Question: I am creating histograms by month using ggplot2. I am able to easily get the plot structured how I want, but can't seem to get the legend quite right.
Ideally I would be able to suppress the legend associated with the fill of the histograms, as that information is apparent via the facet title. I would like to have a legend for the vertical lines I'm drawing, one at zero and one at the mean for each group.
Here's some code that gets me really close, but I can't seem to get the legend to draw. In the past, I've had success with 'scale_color_manual()', but it seems to be letting me down here (i.e. I seem to be letting it down here).
'''
library(ggplot2)
set.seed(232)
## Data that are somewhat similar to mine
df = data.frame(var=c(rnorm(250, 0.5, 1),
rnorm(250, 1.1, 1),
rnorm(250),
rnorm(250, -0.8, 1)),
month=factor(c(rep('Jan', 250),
rep('Feb', 250),
rep('Mar', 250),
rep('Apr', 250)),
levels=c('Jan', 'Feb',
'Mar', 'Apr')))
## I couldn't get ggplot2 to calculate the means within an aes() call,
## so I'm calculating them myself using aggregate
means = aggregate(var ~ month, df, mean)
## Vector of colors with names I want in legend
cols = c('Zero'='black', 'Mean'='#990000')
## Current plot code that doesn't quite give me what I want.
## This is missing the legend from scale_color_manual() for the vlines
hists = ggplot(data=df) +
geom_histogram(aes(var, fill=month)) +
facet_wrap( ~ month) +
geom_vline(aes(xintercept=0, color='Zero')) +
geom_vline(aes(xintercept=var, color='Mean'), data=means) +
scale_color_manual(name='', values=cols) +
guides(fill=FALSE)
print(hists)
'''
Here's what it currently looks like without the legend. I want it like this, but with a legend for the vertical lines:

Any suggestions? Thanks!
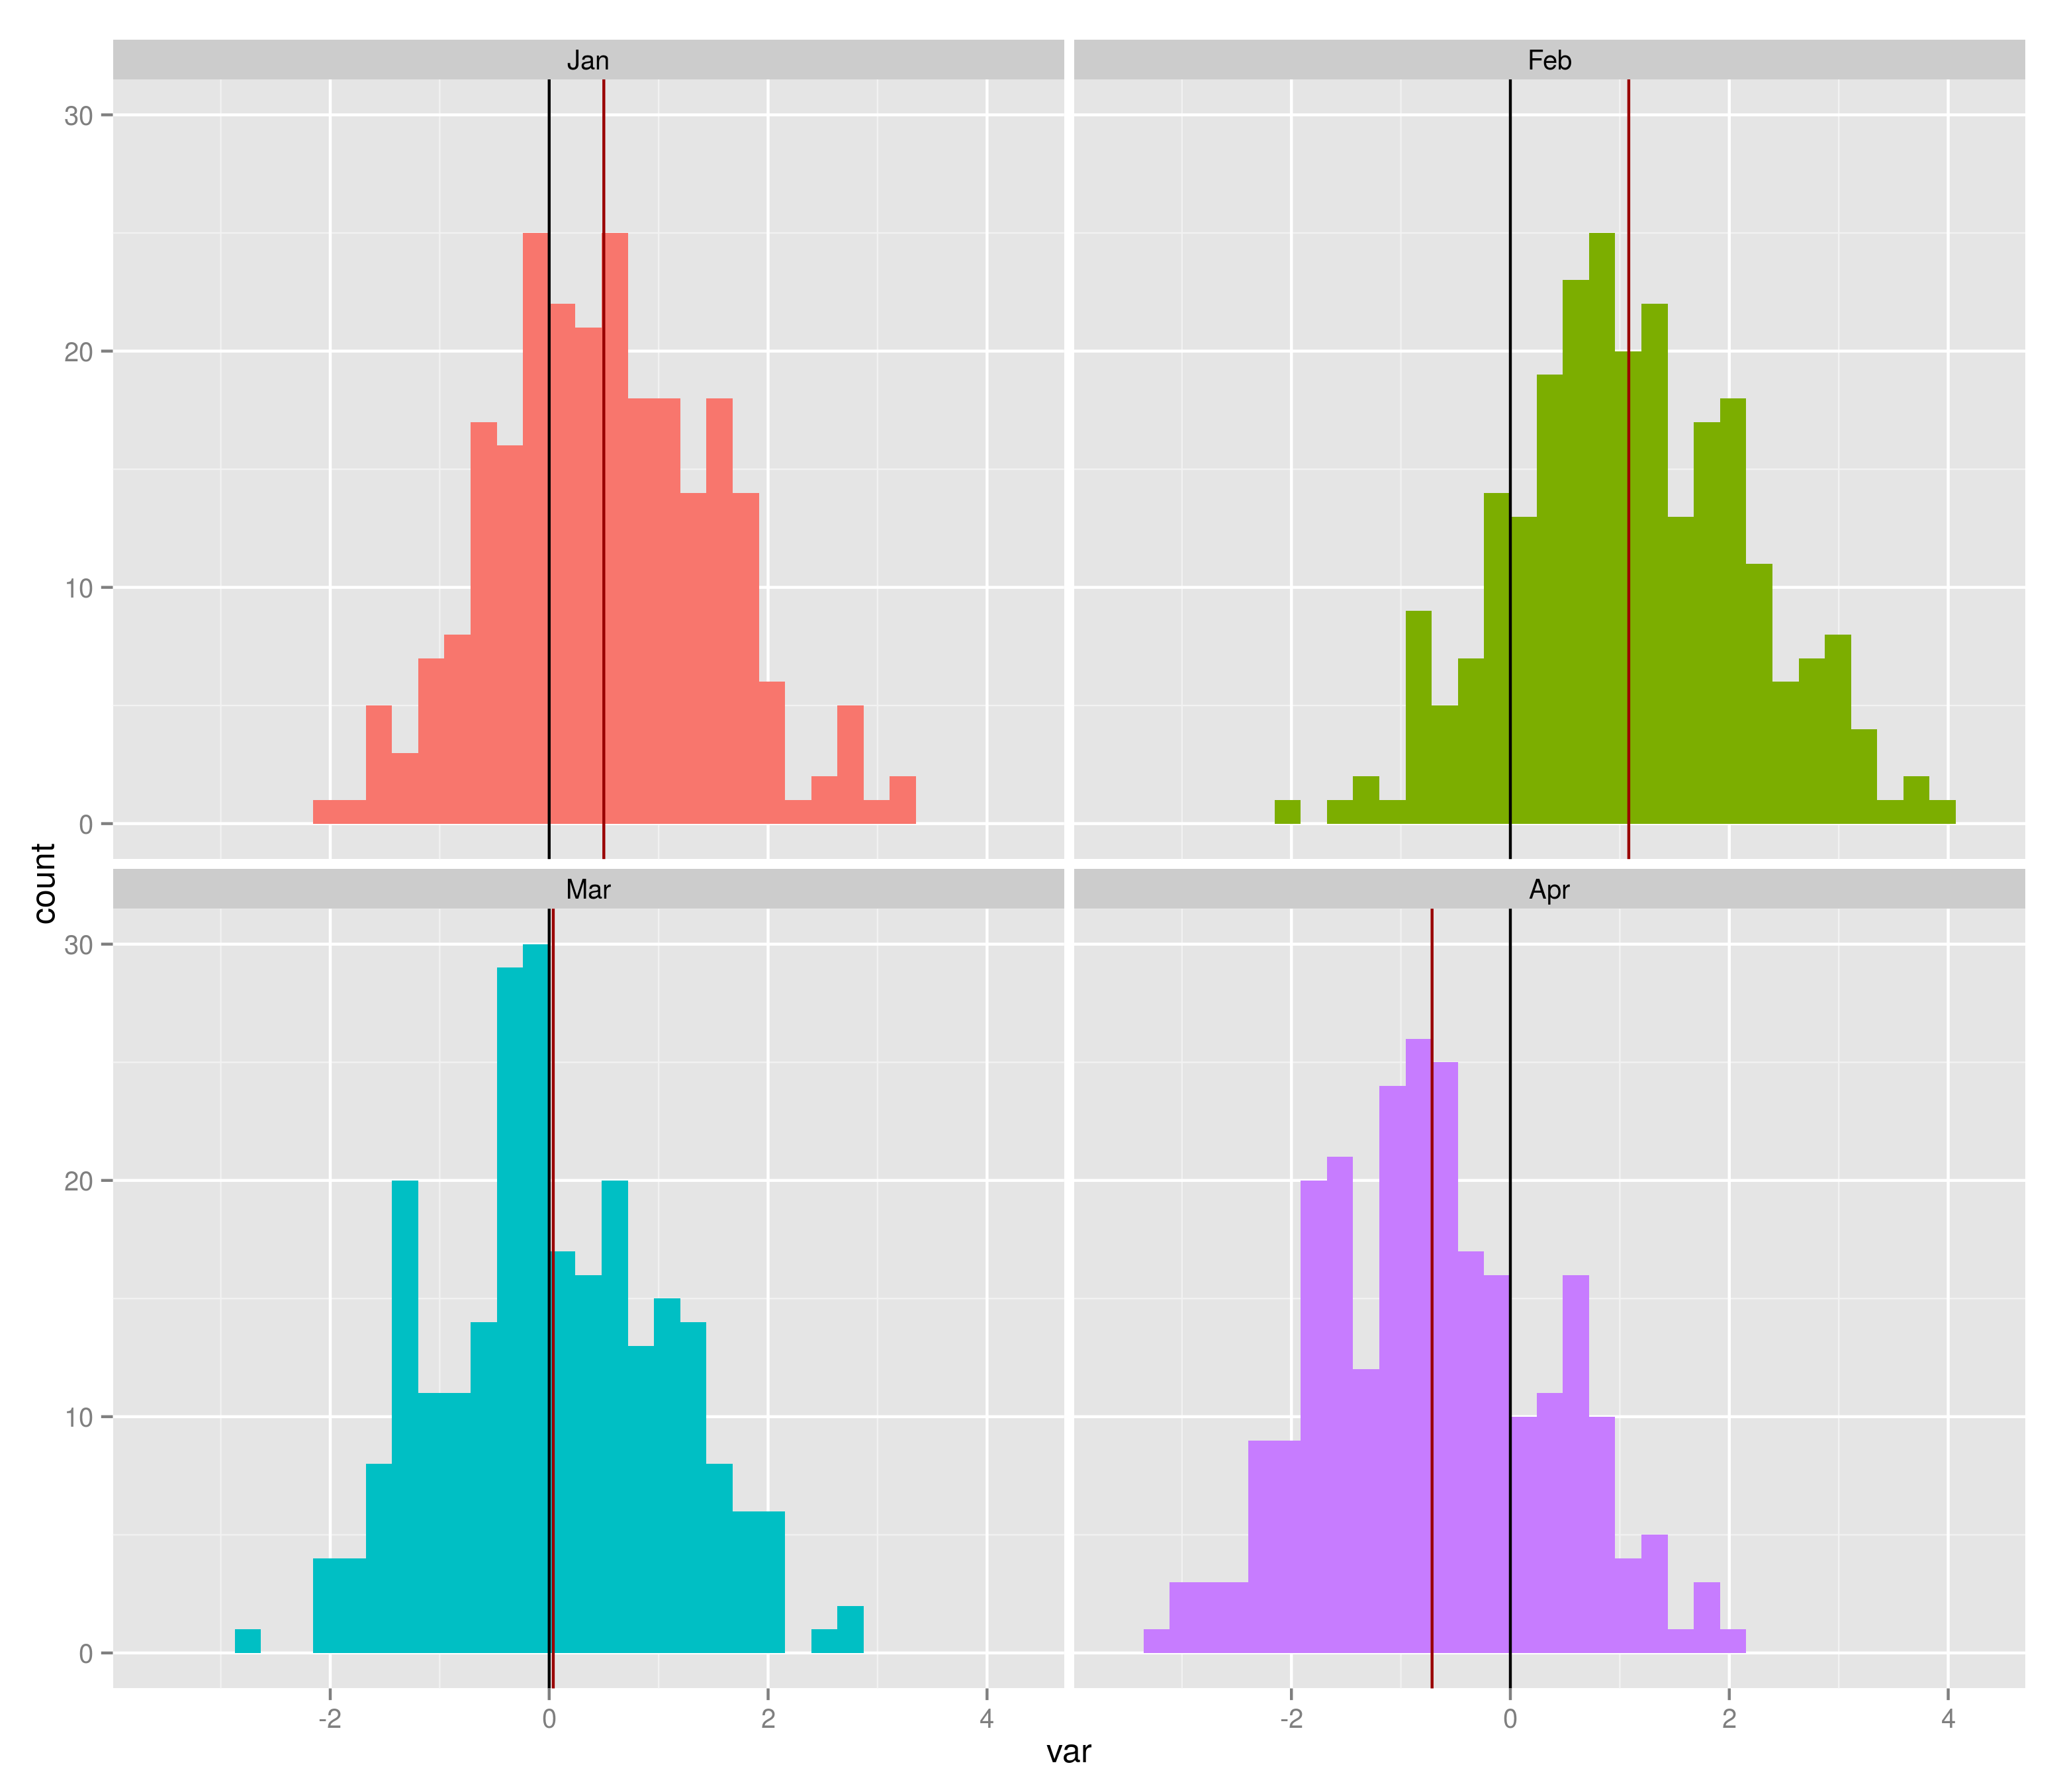
Answer: Try modifying 'means' to look like:
'''
> means
month var col
1 Jan 0.53487078 red
2 Feb 1.<PHONE> red
3 Mar 0.<PHONE> red
4 Apr -0.76902156 red
5 Jan 0.<PHONE> black
6 Feb 0.<PHONE> black
7 Mar 0.<PHONE> black
8 Apr 0.<PHONE> black
'''
...and then try this:
'''
hists = ggplot(data=df) +
geom_histogram(aes(var, fill=month)) +
facet_wrap( ~ month) +
geom_vline(aes(xintercept=var, color=col), data=means,show_guide = TRUE) +
scale_color_manual(name='', values=c('black','red')) +
guides(fill=FALSE)
print(hists)
'''
...and then adjust the data frame column 'col' to make the legend say what you want.
EDIT FROM OP -- FINAL CODE:
'''
library(ggplot2)
set.seed(232)
df = data.frame(var=c(rnorm(250, 0.5, 1),
rnorm(250, 1.1, 1),
rnorm(250),
rnorm(250, -0.8, 1)),
month=factor(c(rep('Jan', 250),
rep('Feb', 250),
rep('Mar', 250),
rep('Apr', 250)),
levels=c('Jan', 'Feb',
'Mar', 'Apr')))
means = aggregate(var ~ month, df, mean)
means$col = rep('Mean', nrow(means))
means = rbind(means, data.frame(month=means$month,
var=rep(0, nrow(means)),
col=rep('Zero', nrow(means))))
cols = c('Mean'='#990000', 'Zero'='black')
hists = ggplot(data=df) +
geom_histogram(aes(var, fill=month)) +
facet_wrap( ~ month) +
geom_vline(aes(xintercept=var, color=col), data=means, show_guide=TRUE) +
scale_color_manual(name='', values=cols) +
guides(fill=FALSE)
print(hists)
'''